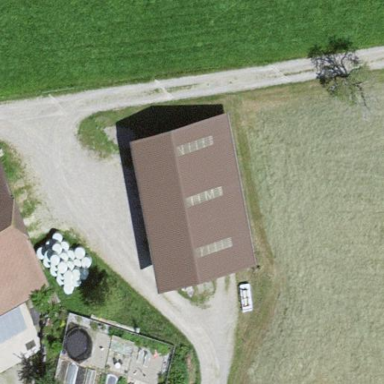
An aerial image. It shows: Shed.